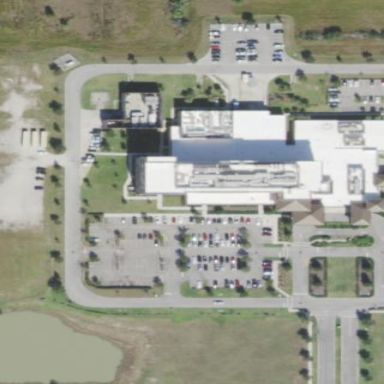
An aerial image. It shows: Hospital building.